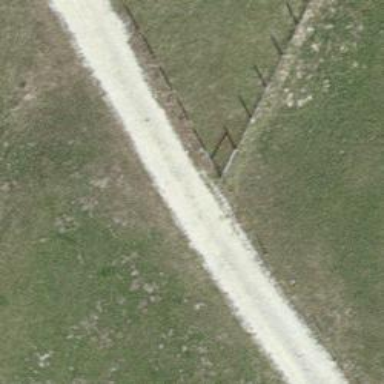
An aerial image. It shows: Gravel track with grade2 tracktype.